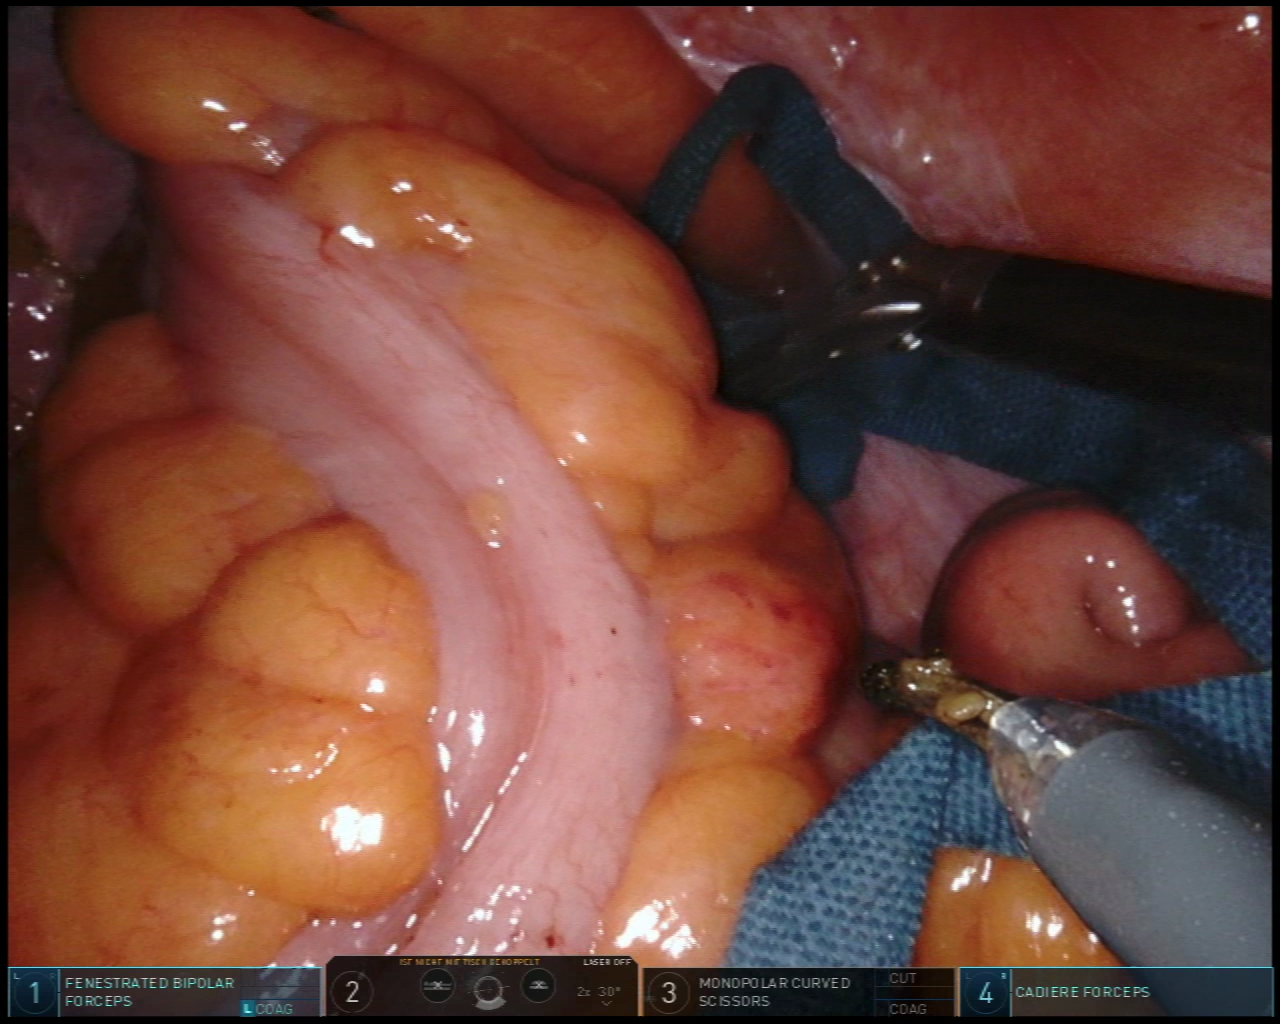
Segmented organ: colon
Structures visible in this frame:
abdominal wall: yes
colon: yes
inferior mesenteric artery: no
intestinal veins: no
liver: no
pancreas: no
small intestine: yes
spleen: no
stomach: no
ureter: no
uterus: no
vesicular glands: no